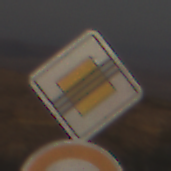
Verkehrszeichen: EndeVorfahrtsstrasse
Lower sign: Geschwindigkeit120
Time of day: SunriseSunset
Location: Outdoor (Nature)
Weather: PartlyCloudy
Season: NotSpecified
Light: Natural